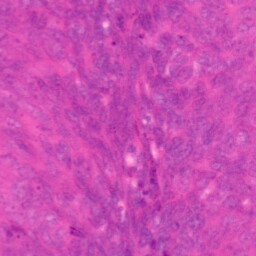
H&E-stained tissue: Colon